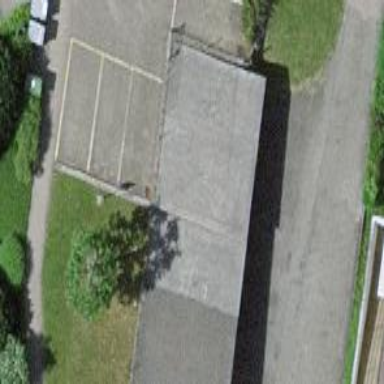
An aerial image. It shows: Group of garages.